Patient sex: F
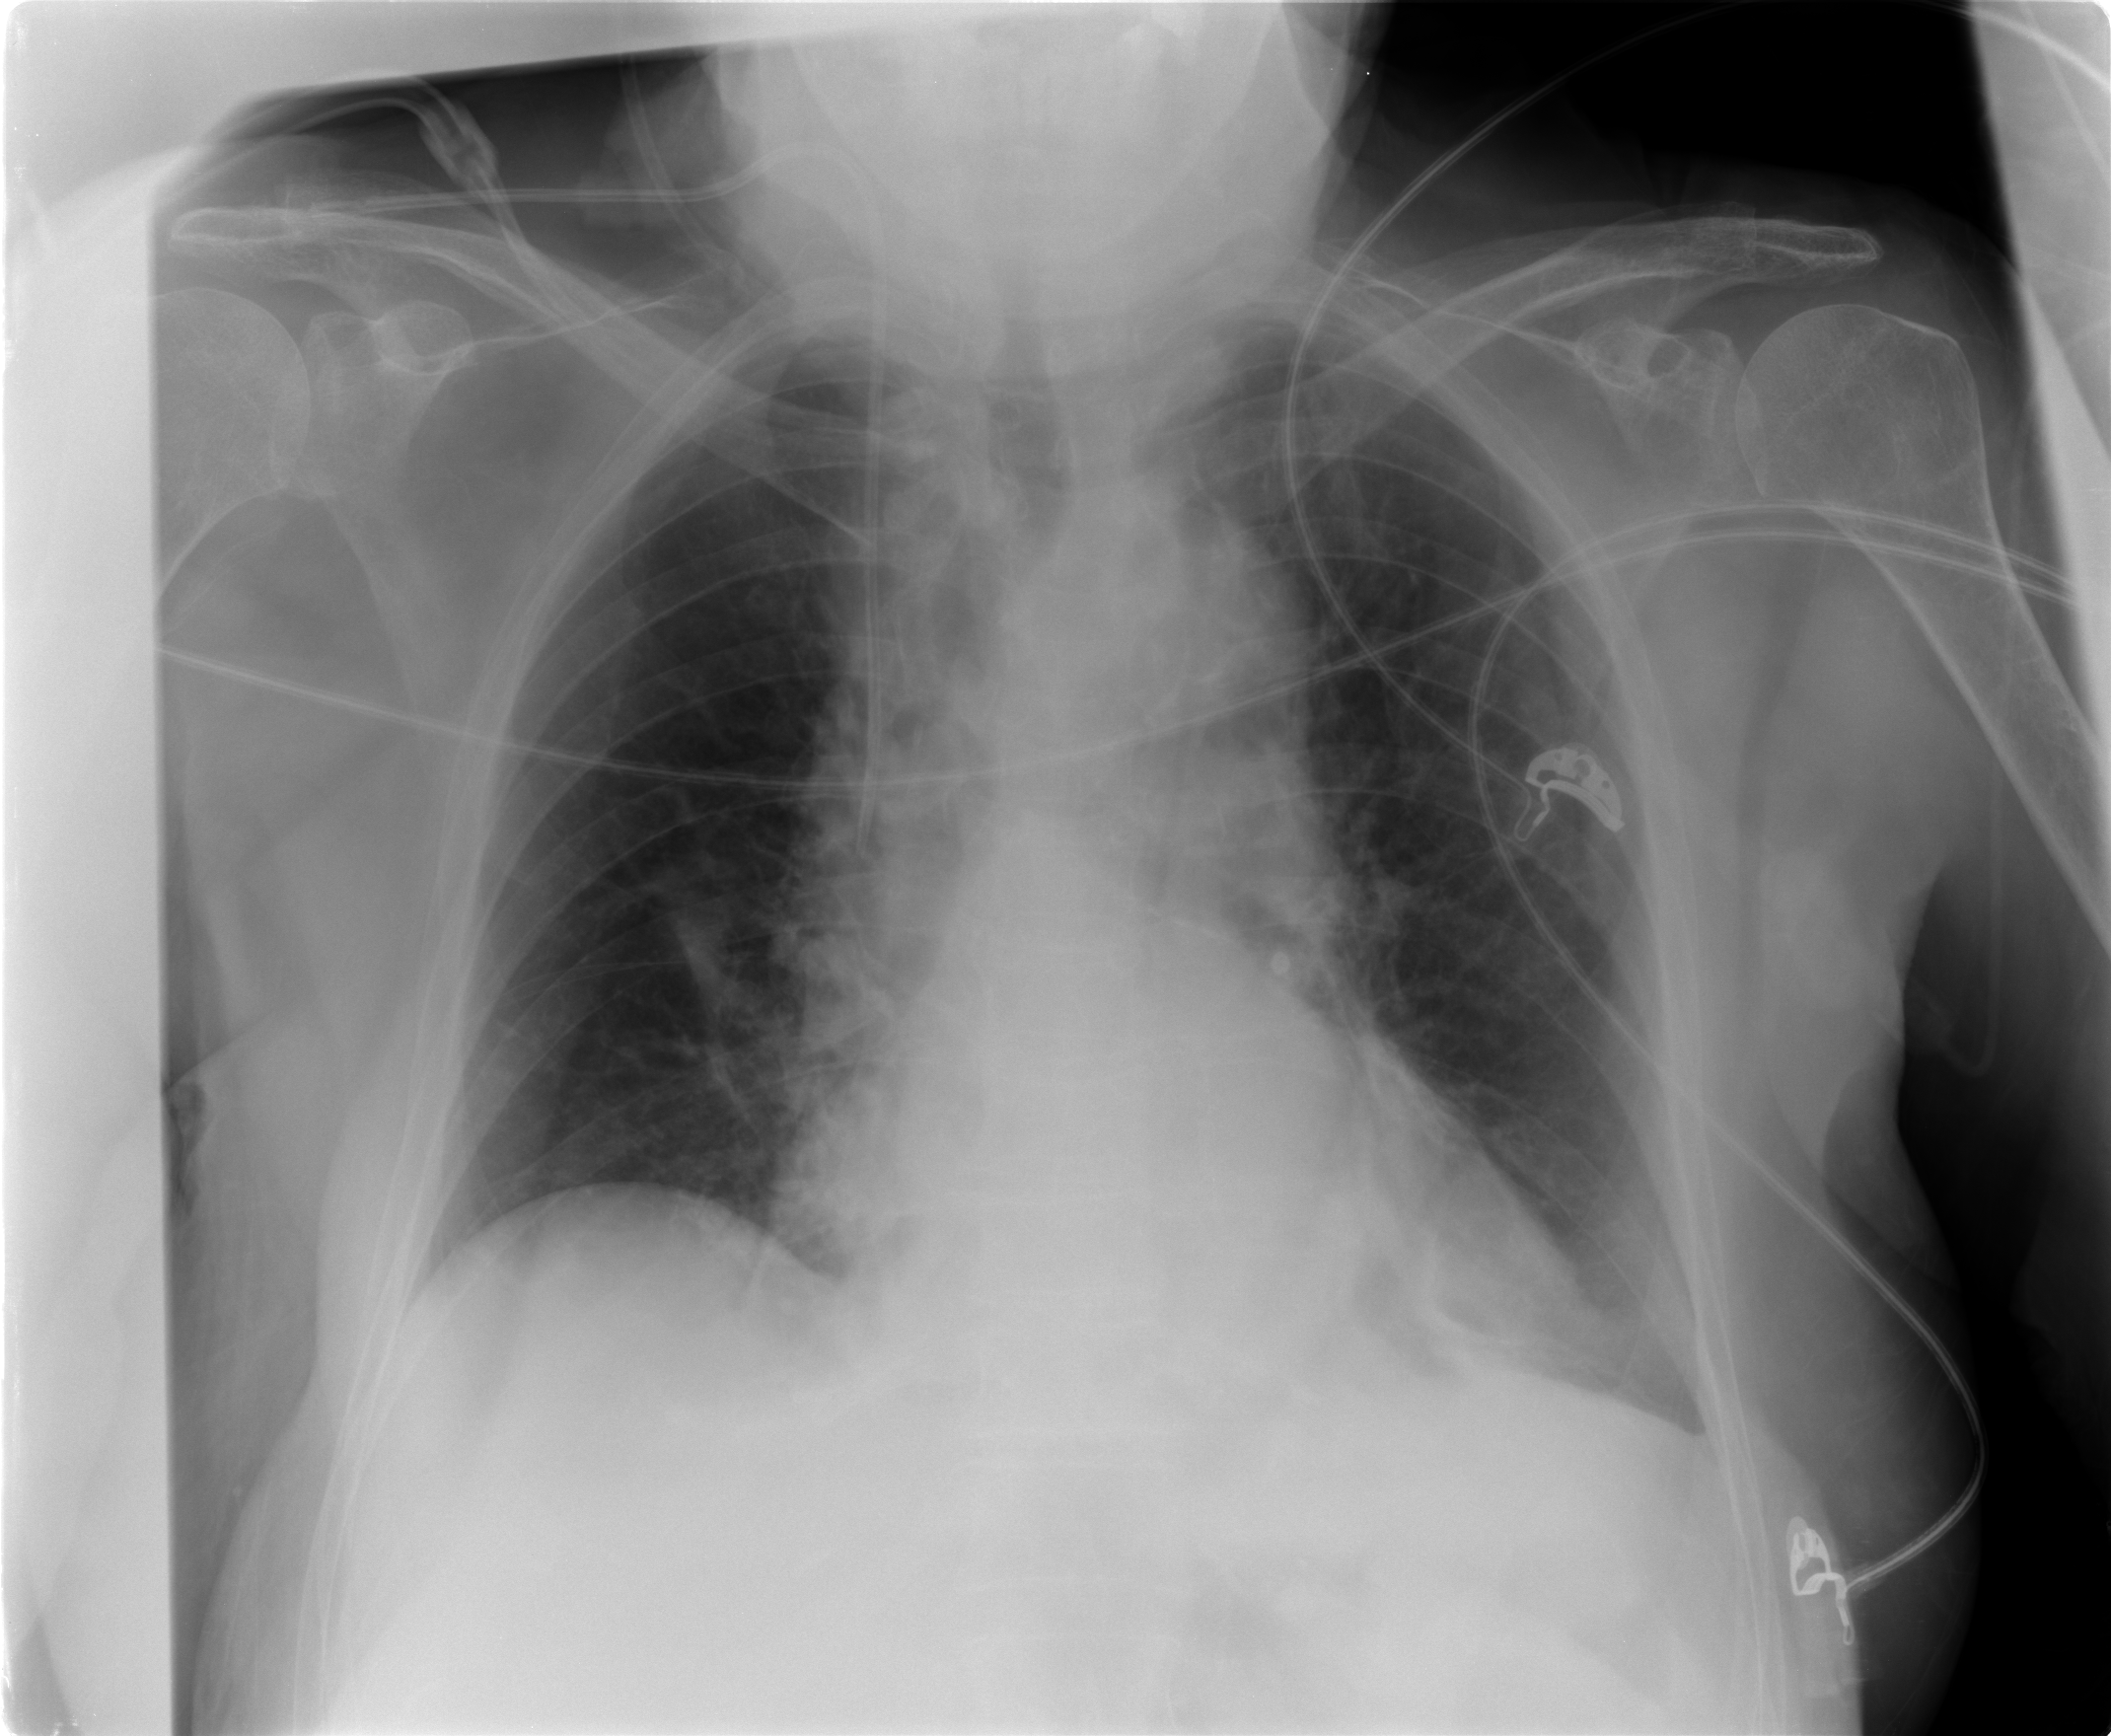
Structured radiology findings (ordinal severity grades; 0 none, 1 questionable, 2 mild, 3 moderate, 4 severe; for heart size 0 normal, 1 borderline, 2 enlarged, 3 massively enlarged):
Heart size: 1
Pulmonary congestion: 0
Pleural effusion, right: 0
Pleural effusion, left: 1
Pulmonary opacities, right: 0
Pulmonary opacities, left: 0
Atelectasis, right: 0
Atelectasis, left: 1